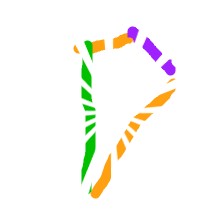
Shape: kite